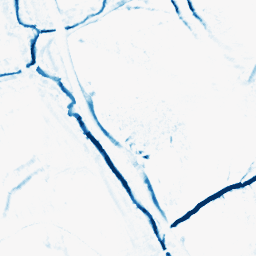
Category: morphological
Decomposition family: morphological_diamond
Decomposition parameters: operation: closing
radius: 5
Upsampling method: cubic_mitchell
Upsampling parameters: scale: 8
Upsampling scale: 8